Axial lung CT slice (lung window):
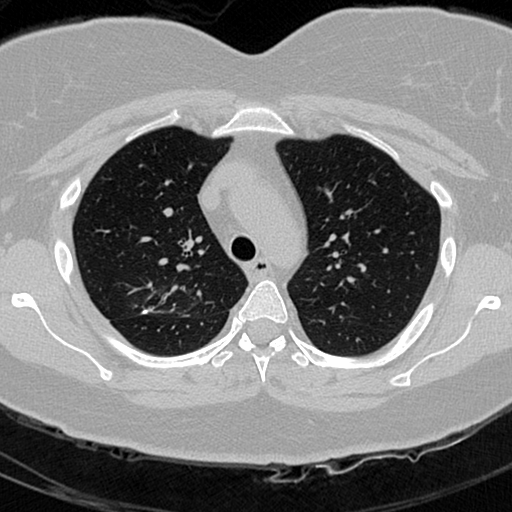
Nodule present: no